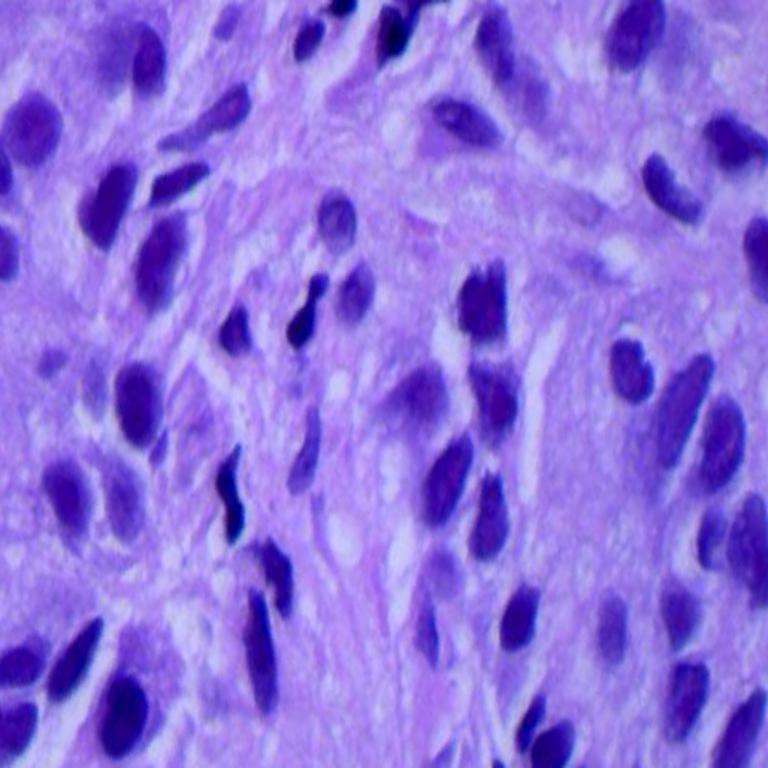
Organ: lung
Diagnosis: adenocarcinomas